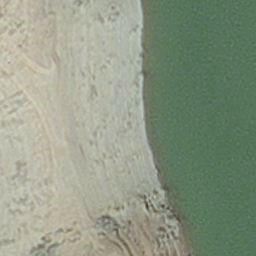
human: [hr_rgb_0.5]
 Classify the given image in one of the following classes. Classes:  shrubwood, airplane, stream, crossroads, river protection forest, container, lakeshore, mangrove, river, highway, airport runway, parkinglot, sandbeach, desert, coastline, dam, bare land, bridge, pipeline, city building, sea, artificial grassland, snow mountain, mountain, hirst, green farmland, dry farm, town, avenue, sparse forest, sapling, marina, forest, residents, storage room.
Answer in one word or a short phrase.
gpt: hirst